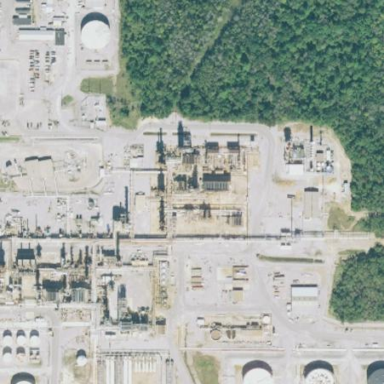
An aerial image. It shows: Industrial area with refinery.